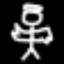
Label: angel